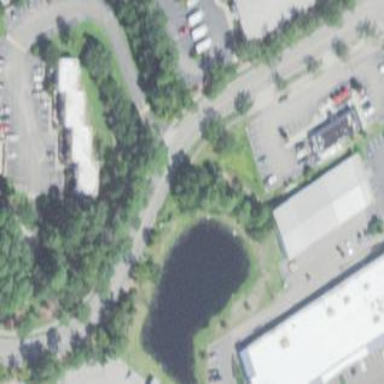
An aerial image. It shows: Pond surrounded by natural water.